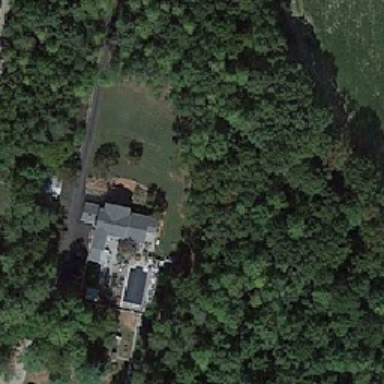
There is a house surrounded by a grass before that .